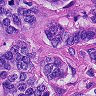
Metastatic tissue present: yes